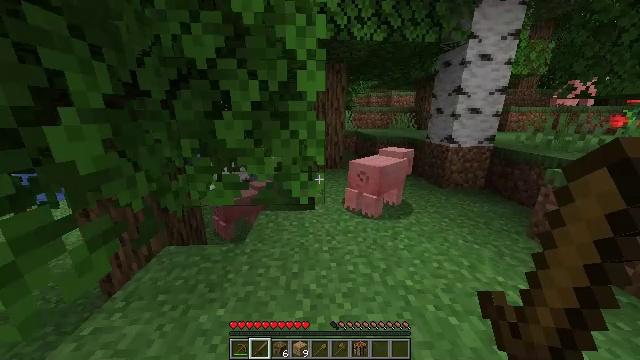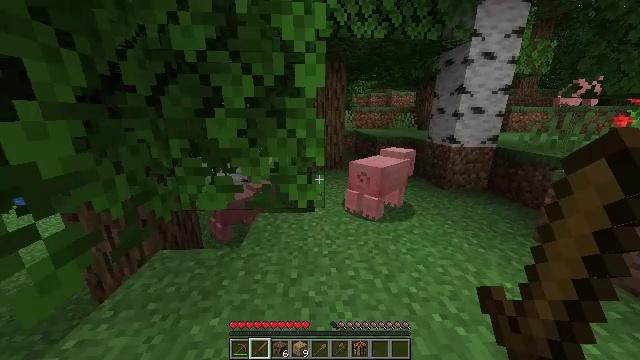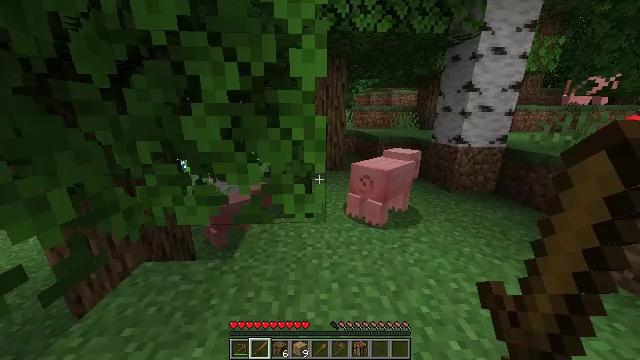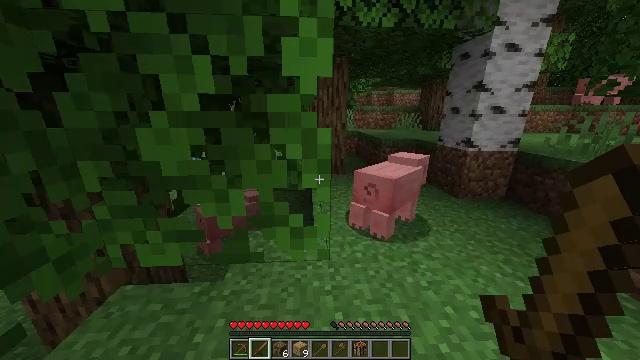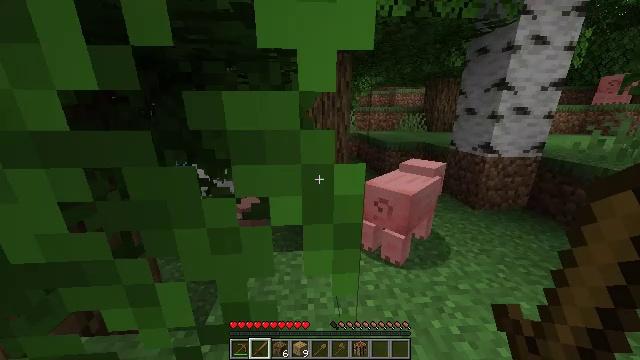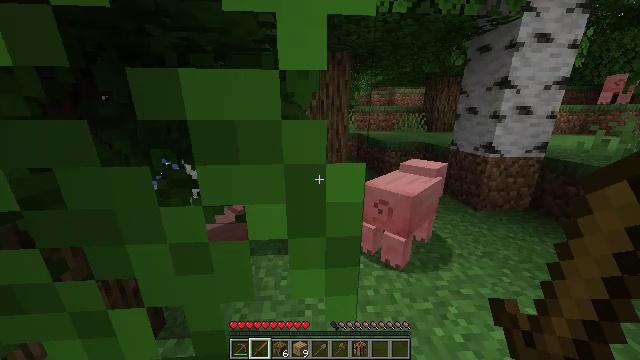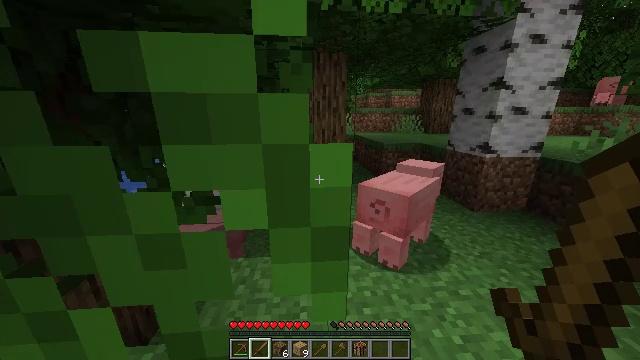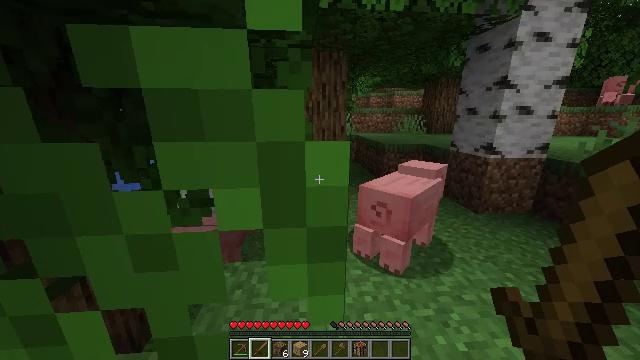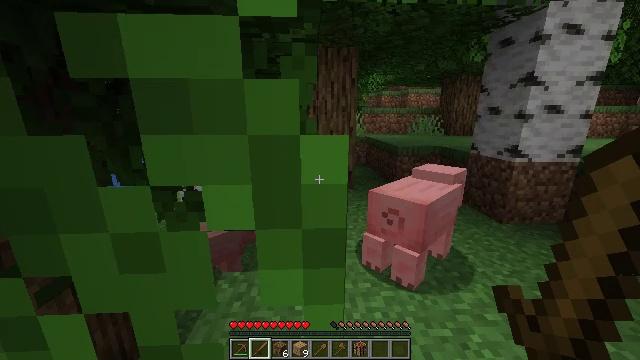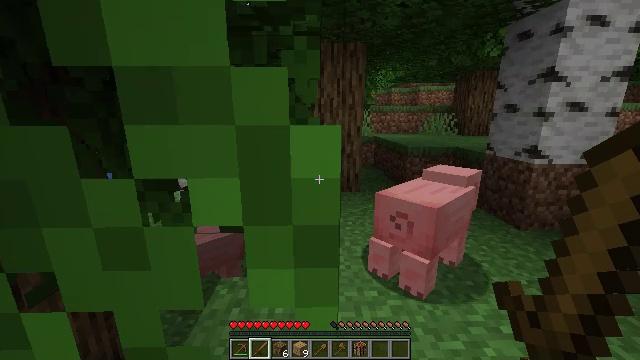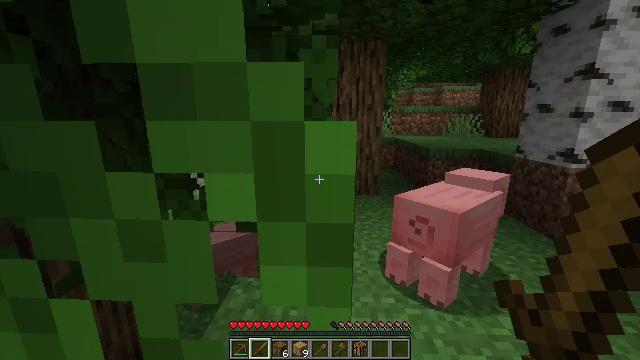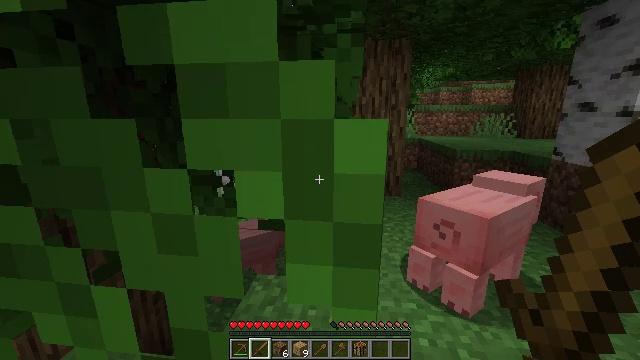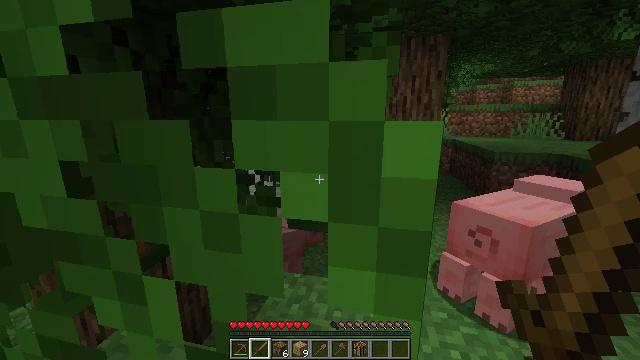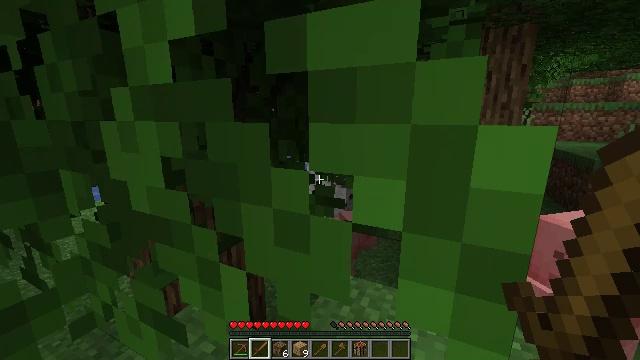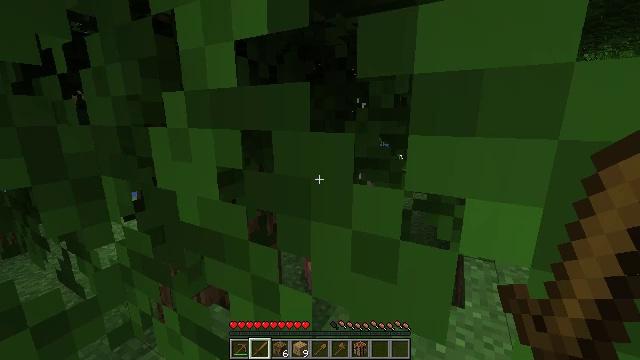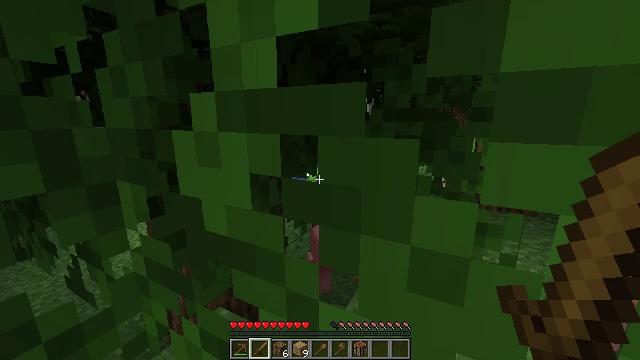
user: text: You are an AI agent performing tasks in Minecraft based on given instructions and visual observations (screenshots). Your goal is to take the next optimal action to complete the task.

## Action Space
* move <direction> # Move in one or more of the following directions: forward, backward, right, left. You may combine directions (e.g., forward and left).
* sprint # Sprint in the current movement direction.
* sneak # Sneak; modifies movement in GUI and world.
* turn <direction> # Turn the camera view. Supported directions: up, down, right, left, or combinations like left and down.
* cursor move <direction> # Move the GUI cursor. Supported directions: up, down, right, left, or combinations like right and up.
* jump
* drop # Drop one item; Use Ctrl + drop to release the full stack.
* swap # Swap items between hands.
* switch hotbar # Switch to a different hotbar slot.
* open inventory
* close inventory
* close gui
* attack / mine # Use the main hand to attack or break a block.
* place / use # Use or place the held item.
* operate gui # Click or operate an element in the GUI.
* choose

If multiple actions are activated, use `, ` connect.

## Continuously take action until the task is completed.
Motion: motion action
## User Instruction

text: Attack the ground to gather dirt.
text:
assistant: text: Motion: move forward, sprint
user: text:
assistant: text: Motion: move forward, sprint
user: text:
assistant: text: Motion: move forward, sprint
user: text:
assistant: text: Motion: move forward, sprint
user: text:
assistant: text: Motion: move forward, sprint
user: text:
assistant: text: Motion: move forward, sprint
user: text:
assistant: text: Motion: move forward, sprint
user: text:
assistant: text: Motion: move forward, sprint, turn left and up
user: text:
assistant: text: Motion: move forward, sprint, turn left
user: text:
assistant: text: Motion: move forward, sprint, turn left
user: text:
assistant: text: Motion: move forward, sprint, turn left
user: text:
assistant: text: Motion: move forward, sprint, turn left
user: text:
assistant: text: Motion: move forward, sprint, turn left
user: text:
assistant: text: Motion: move forward, sprint, turn left
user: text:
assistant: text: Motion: move forward, sprint
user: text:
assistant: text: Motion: move forward, sprint
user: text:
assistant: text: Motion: move forward, sprint, turn right and down
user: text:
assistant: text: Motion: move forward, sprint, turn right and down
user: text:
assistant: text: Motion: move forward, sprint, turn right
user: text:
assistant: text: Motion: move forward, sprint, turn right
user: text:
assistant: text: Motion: move forward, sprint
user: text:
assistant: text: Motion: move forward, sprint, turn right and up
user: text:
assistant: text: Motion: move forward, sprint, turn right and up
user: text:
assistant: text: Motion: move forward, sprint, turn right and up
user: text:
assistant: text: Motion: move forward, sprint
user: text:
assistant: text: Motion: move forward, sprint
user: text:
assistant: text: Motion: move forward, sprint
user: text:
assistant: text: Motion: move forward, sprint
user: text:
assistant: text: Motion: move forward, sprint
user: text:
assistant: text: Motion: move forward, sprint